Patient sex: M
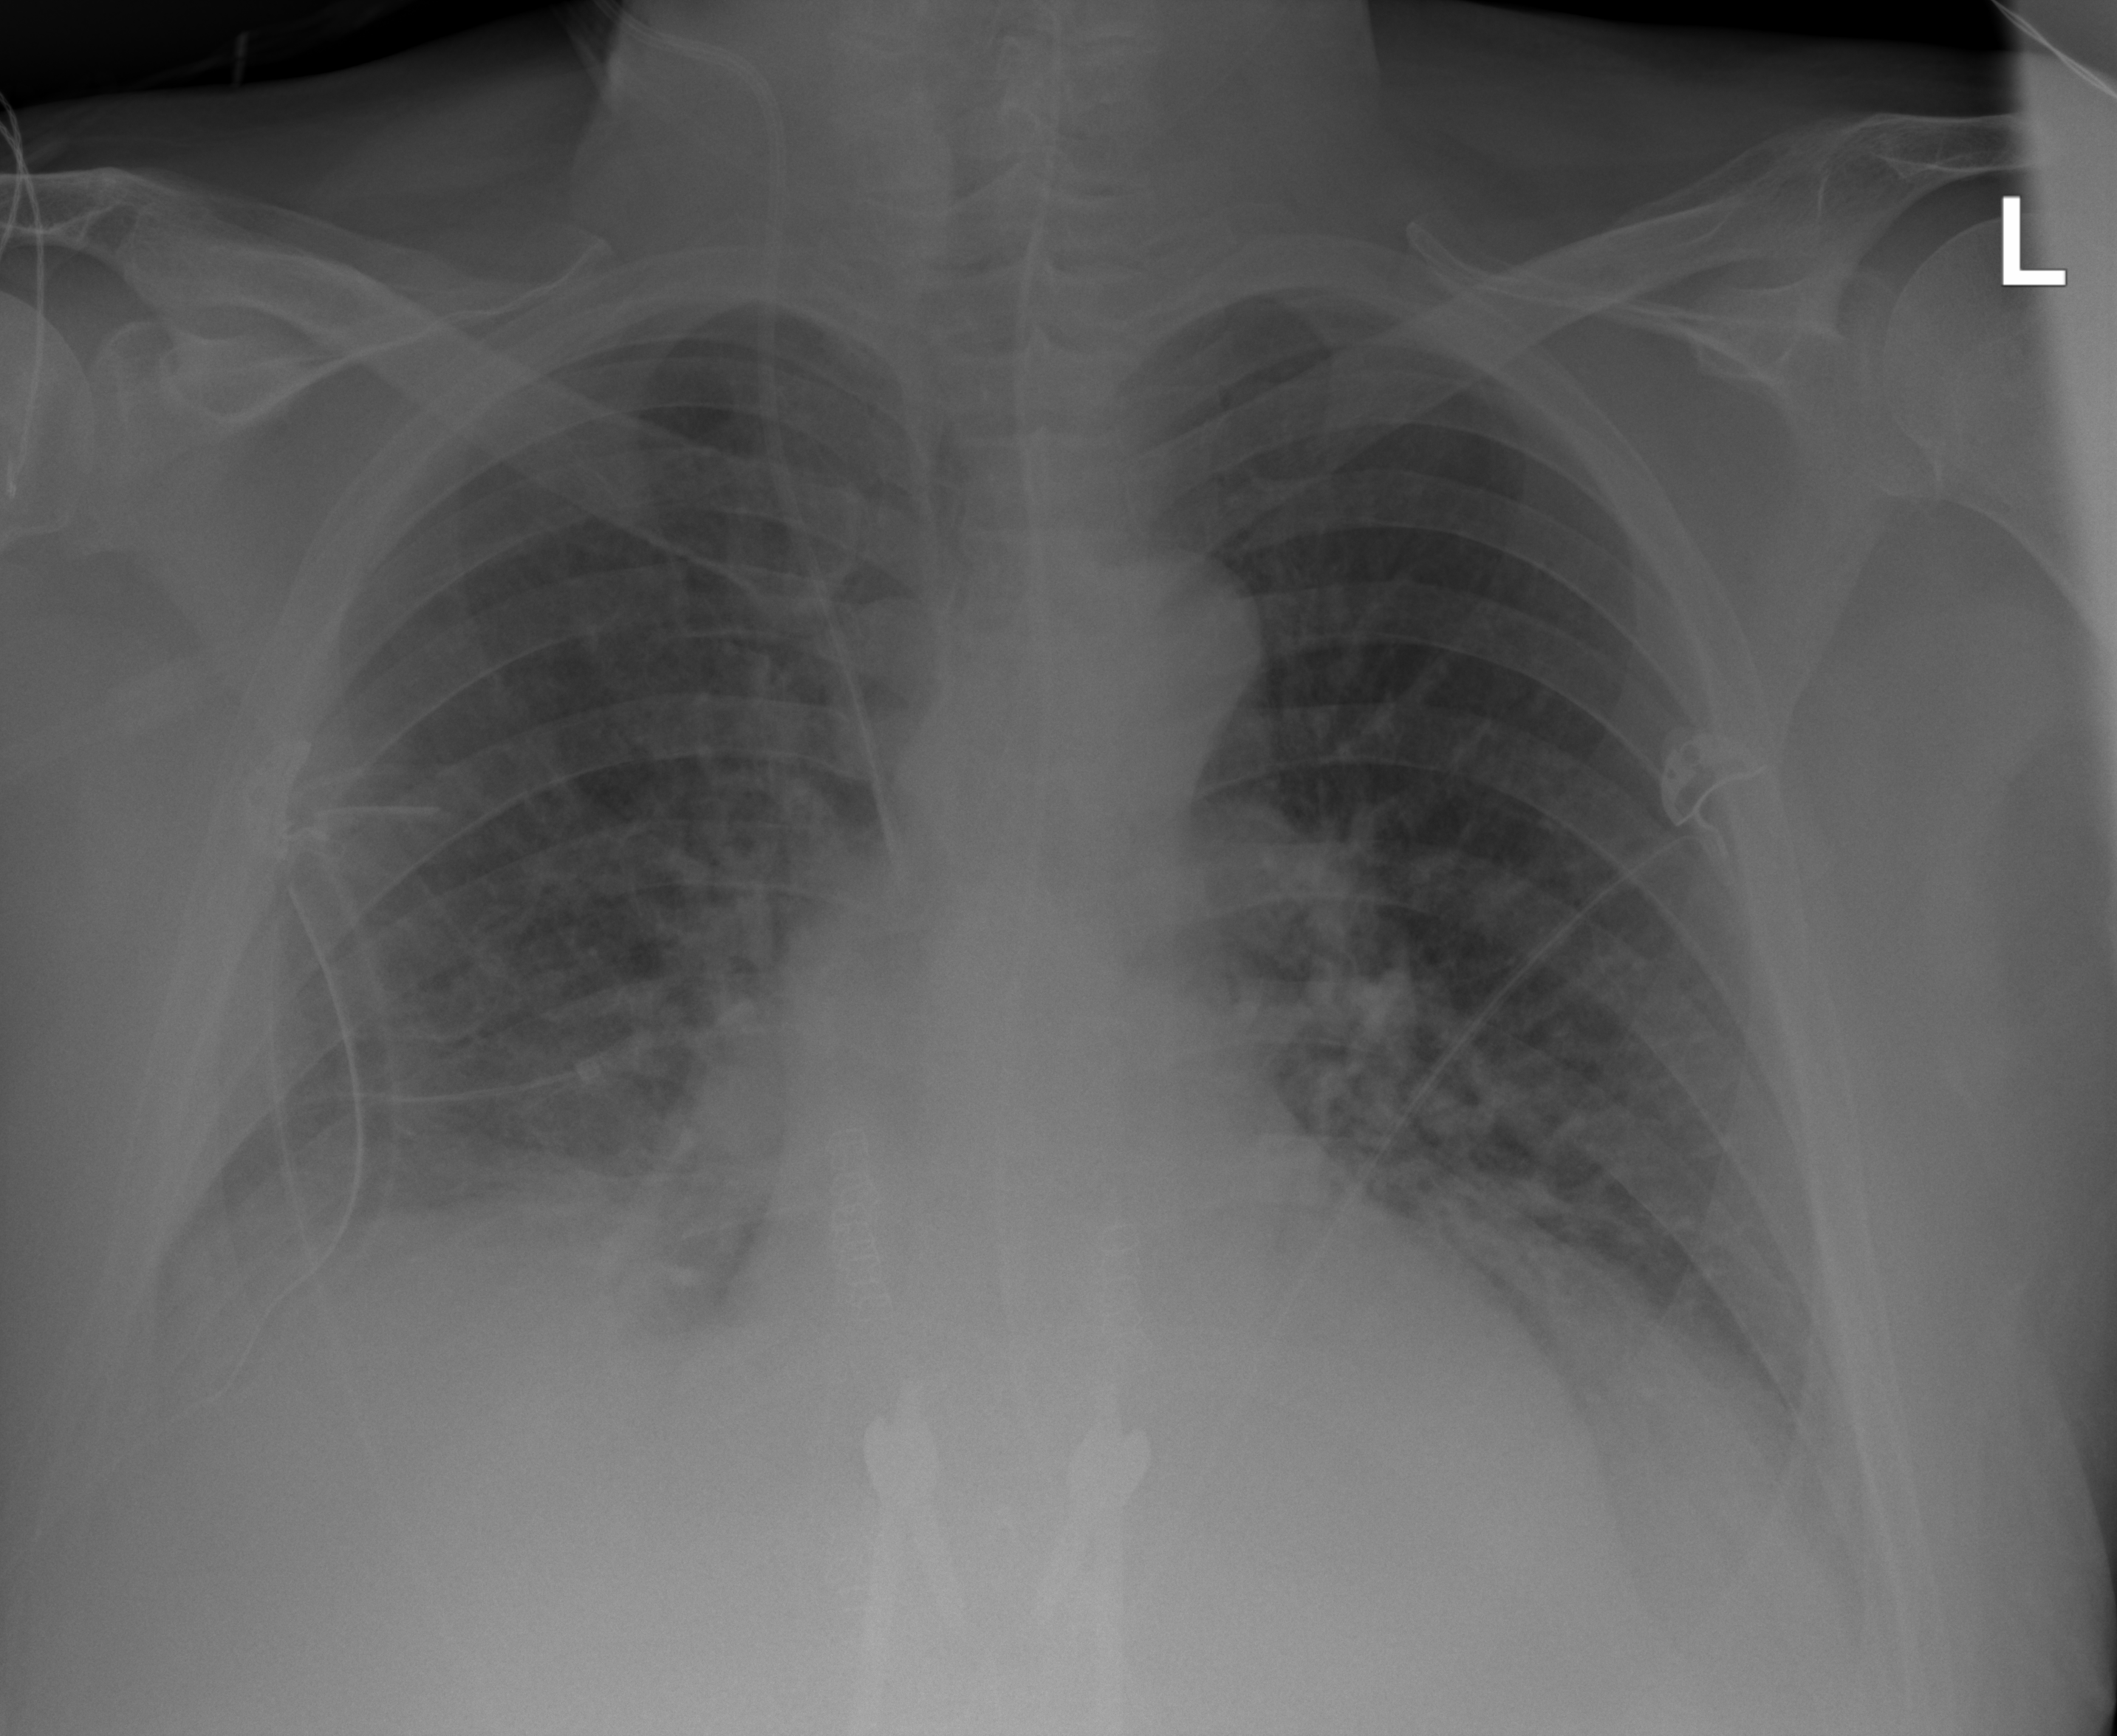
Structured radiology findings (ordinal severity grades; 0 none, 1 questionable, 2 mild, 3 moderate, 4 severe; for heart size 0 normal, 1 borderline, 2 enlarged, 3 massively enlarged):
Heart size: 0
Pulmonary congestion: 2
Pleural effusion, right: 2
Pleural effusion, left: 2
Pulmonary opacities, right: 2
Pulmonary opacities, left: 2
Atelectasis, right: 3
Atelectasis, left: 2